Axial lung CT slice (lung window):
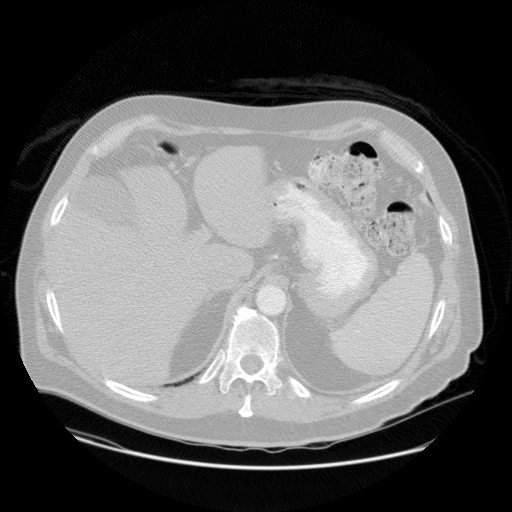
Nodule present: no